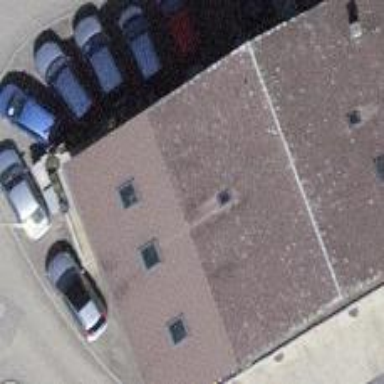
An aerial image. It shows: Car repair shop.